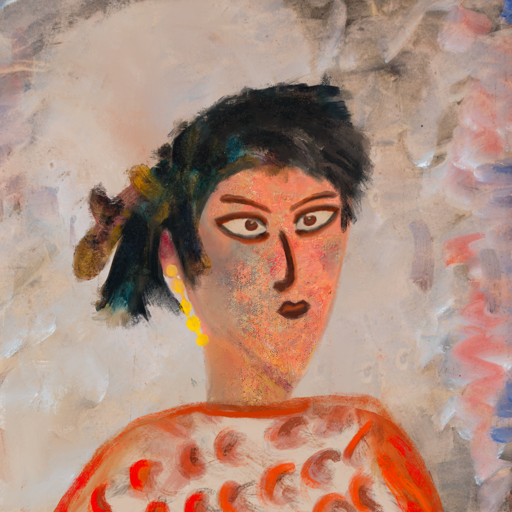
Background: Roy_Bahadur, Head And Neck Side: Irani, Face Side: Roy_Bahadur, Bust: Rupkatha, Hair Side: Pipe, Head Accessory: Blank, Second Necklace: Blank, Necklace: Blank, Baby: Blank